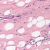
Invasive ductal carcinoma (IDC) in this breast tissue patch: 0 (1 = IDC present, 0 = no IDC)